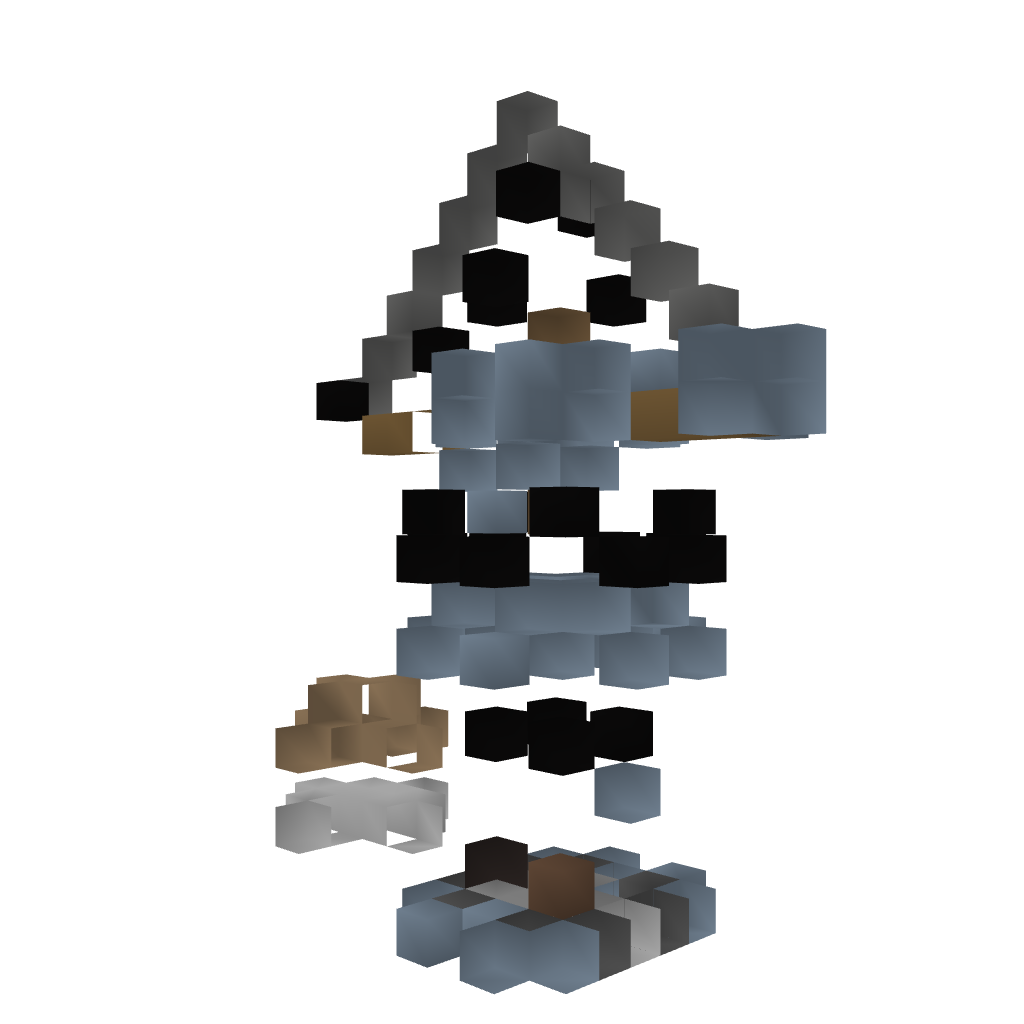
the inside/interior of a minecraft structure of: Medieval-Crane